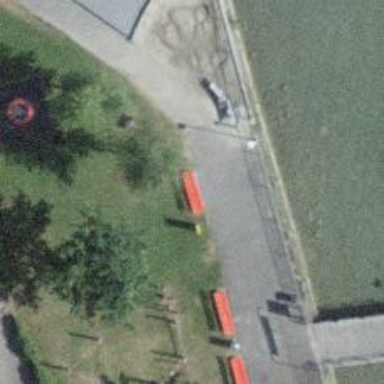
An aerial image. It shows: Red bench.